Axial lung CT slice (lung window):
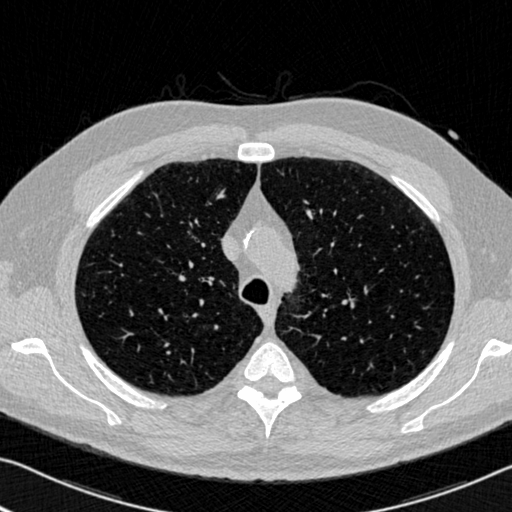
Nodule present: no